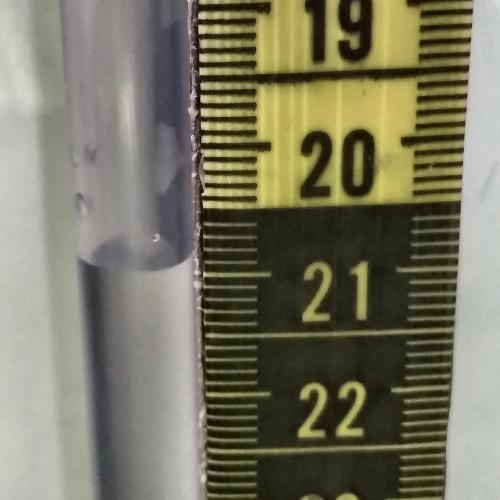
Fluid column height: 20.9 cm